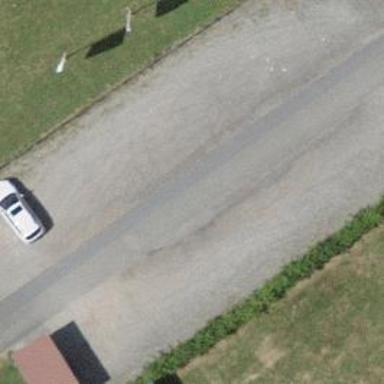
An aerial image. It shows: Parking area.